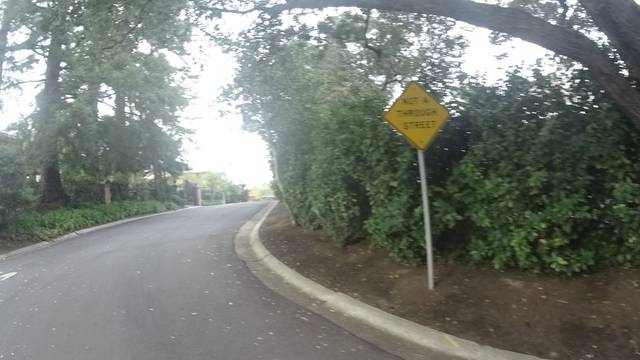
Region: United States
Coordinates: 37.573, -122.376